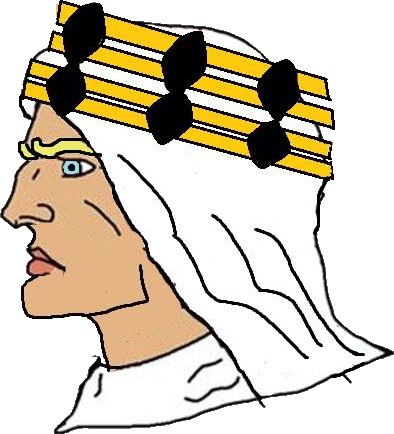
Label: 4_Yes_Chad